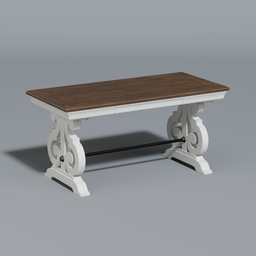
Label: furniture